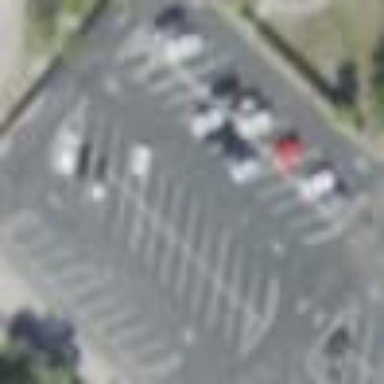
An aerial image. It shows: Paved parking area.